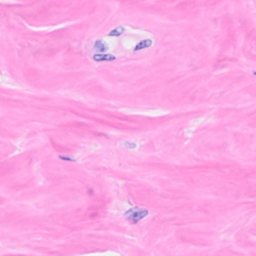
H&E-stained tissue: Breast